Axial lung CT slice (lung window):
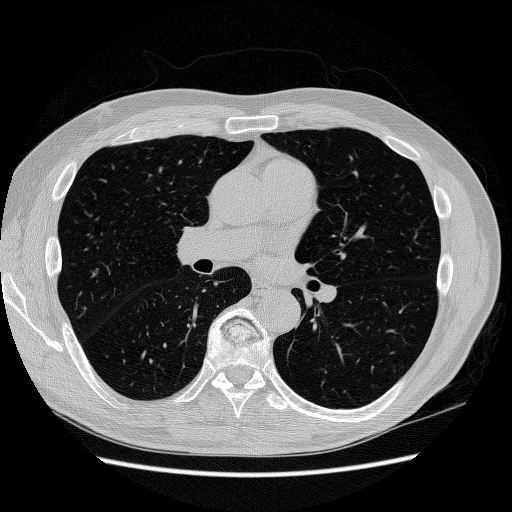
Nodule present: no